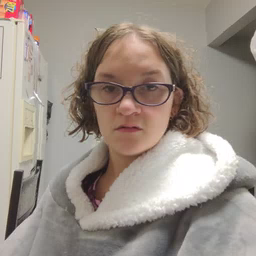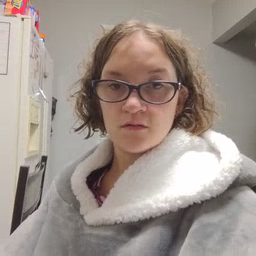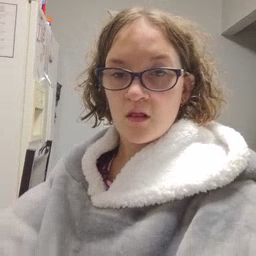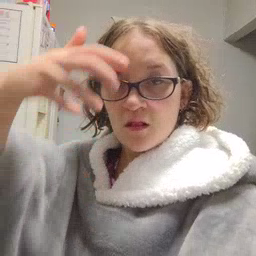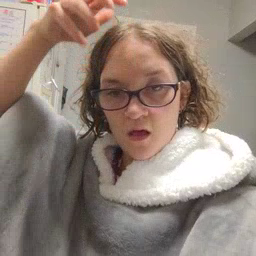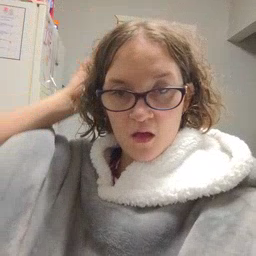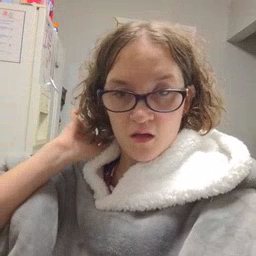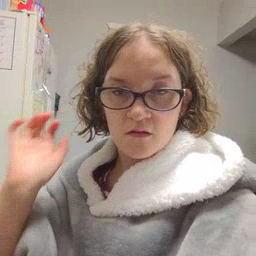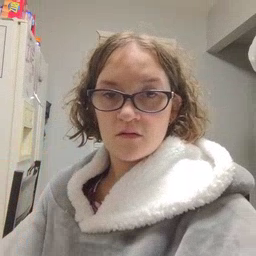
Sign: lion